Interaction volume radius: 5 \u00c5
Interaction volume height: 35 \u00c5
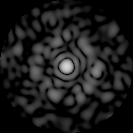
Disorder parameter: 0.8465